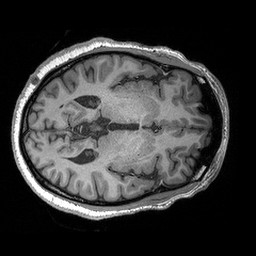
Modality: T1w
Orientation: axial
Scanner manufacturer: siemens
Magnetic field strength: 3 T
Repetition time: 2.3 s
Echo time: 0.00298 s